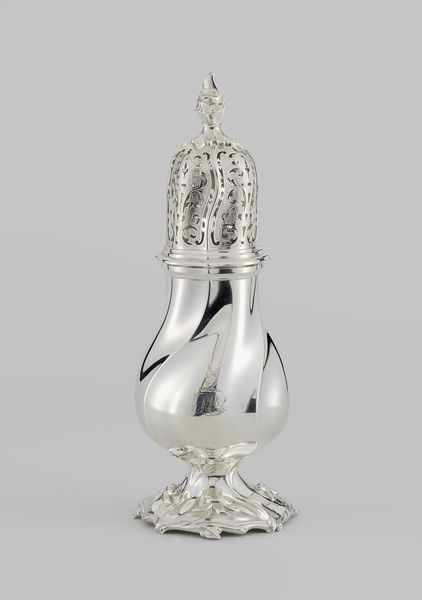
Titel: Strooibus
Künstler: Pieter van der Kruyf
Standort: Amsterdam
Institution: Rijksmuseum
Schlagwörter: fancy, white, black, gray, grey, pattern, picture, reflection, pot, vase, silver, reflections, metal, decoration, glass, photo, swirl, twist, scultpture, art, foot, shiny, bottle, beautiful, lavish, pedestal, container, base, pear, jar, object, jewellery, polish, expensive, polished, reflect, reflecting, metallic, valuable, filligree, silverware, decorative art, shinny, precious, opject, ornait